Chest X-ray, AP view. Patient: 38 years old, sex M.
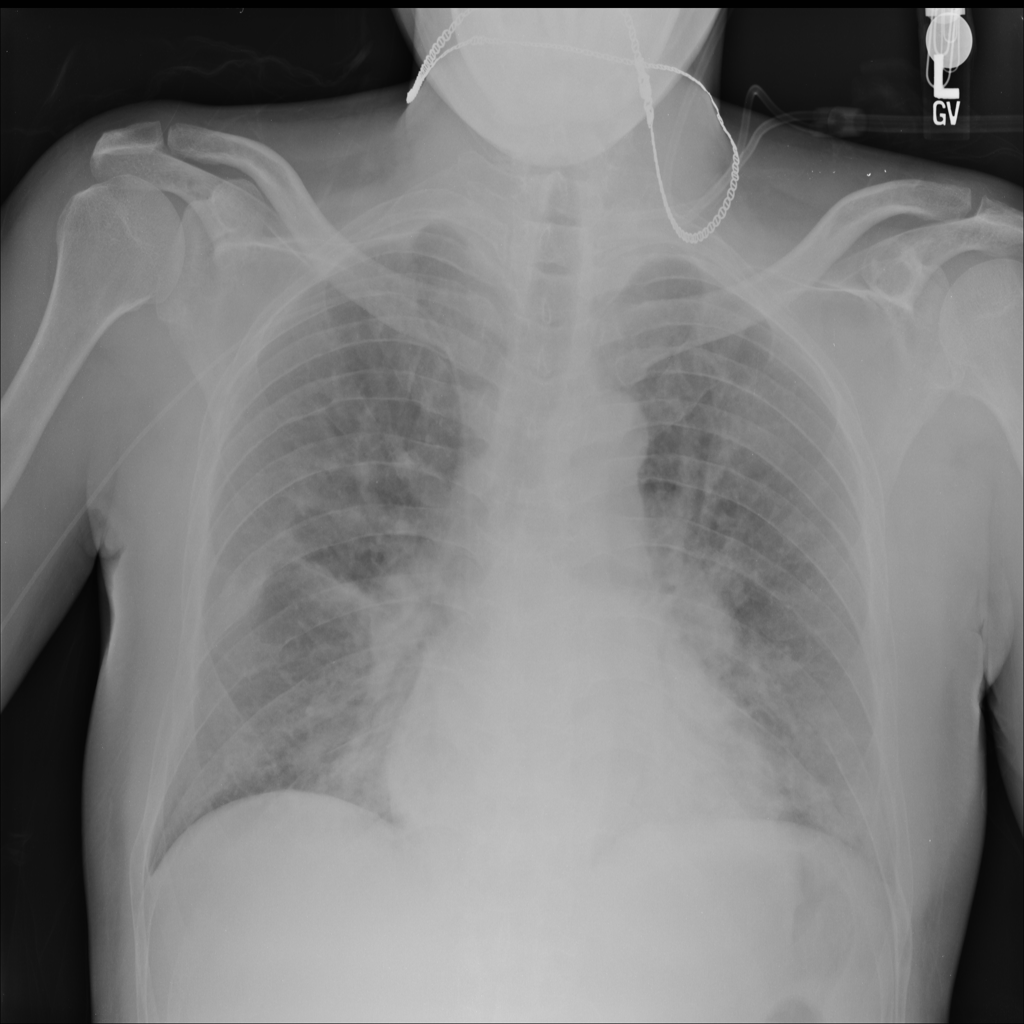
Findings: No Finding